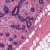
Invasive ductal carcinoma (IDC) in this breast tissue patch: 0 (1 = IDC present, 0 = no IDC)